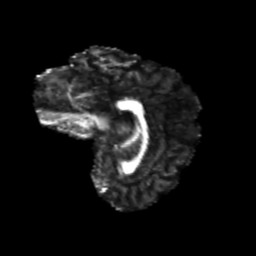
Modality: FA
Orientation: sagittal
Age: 23
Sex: female
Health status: healthy
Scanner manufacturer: philips
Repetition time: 7.391 s
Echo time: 0.08599 s